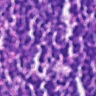
Metastatic tissue present: no